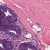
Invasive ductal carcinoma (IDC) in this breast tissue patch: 0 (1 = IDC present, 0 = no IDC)